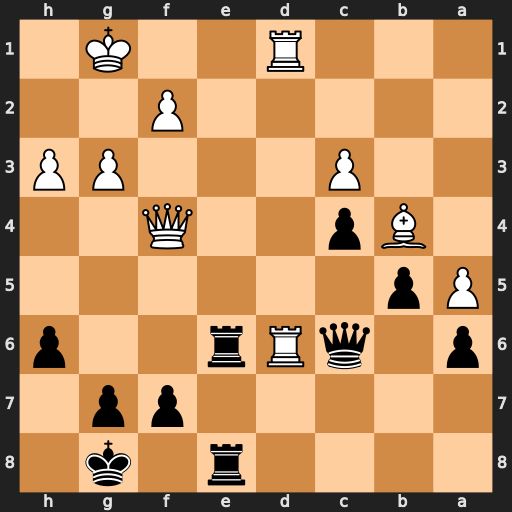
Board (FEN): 4r1k1/5pp1/p1qRr2p/Pp6/1Bp2Q2/2P3PP/5P2/3R2K1
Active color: b
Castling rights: -
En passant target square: -
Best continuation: Re1+ Rxe1 Rxe1+ Kh2 Rh1#